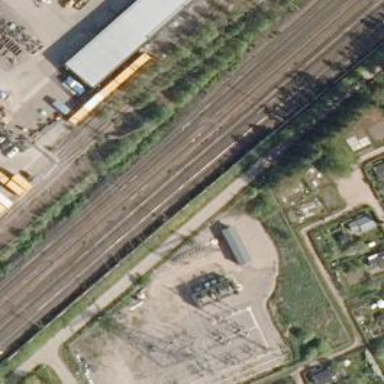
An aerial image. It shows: Railway signal supported by catenary mast.